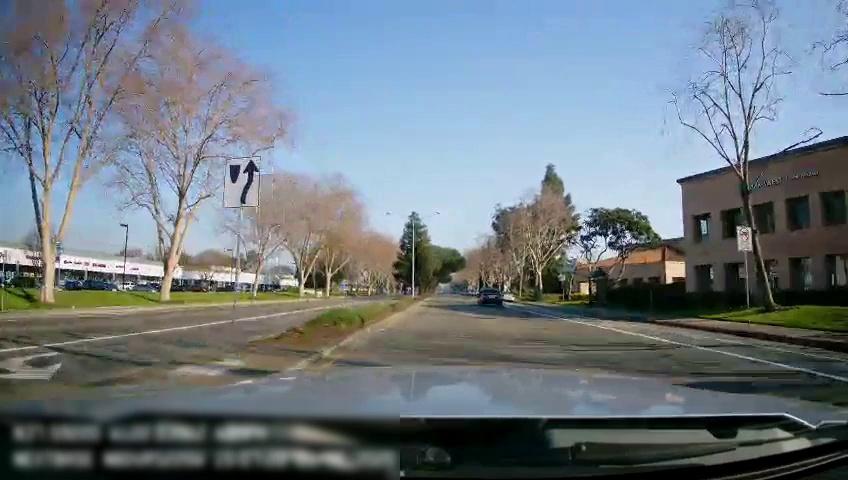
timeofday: Day
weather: Sunny
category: Drivable Space
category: Drivable Space
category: Vehicles | Car
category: Vehicles | Car
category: Vehicles | Car
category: Lanes | Current Lane
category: Lanes | Alternate Lane
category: Lanes | Opposite Lane
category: Traffic | Signs
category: Traffic | Signs